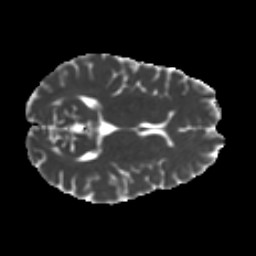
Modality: MD
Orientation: axial
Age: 37
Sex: male
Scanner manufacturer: ge
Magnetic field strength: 3 T
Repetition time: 7.8 s
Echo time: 0.0607 s